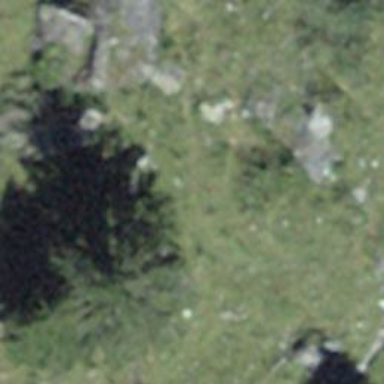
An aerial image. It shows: Evergreen tree with needle-leaved leaves.